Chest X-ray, PA view. Patient: 52 years old, sex F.
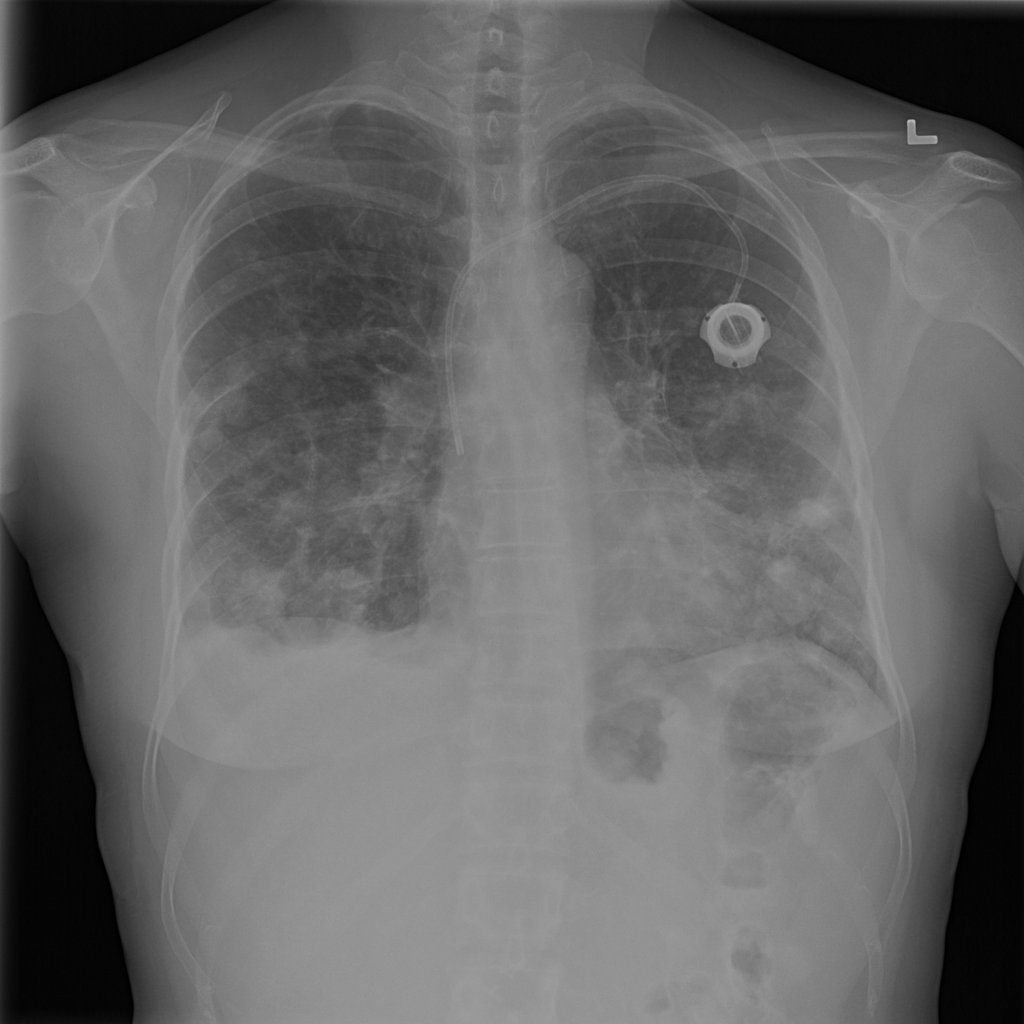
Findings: Nodule